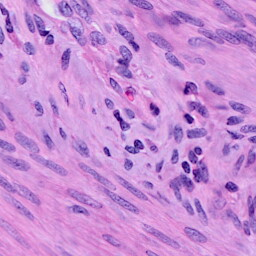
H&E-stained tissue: Cervix